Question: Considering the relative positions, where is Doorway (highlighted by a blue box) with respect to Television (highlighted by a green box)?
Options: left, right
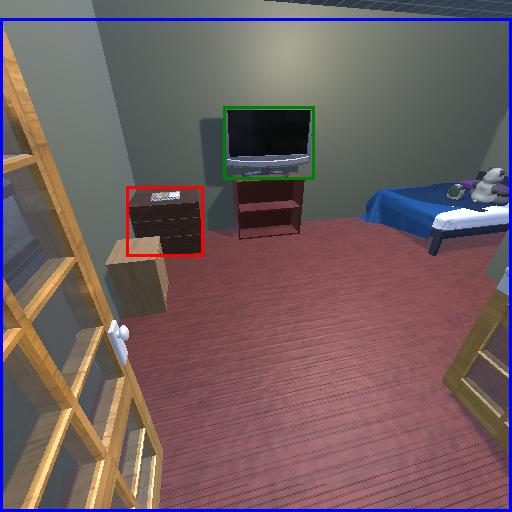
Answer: left